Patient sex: F
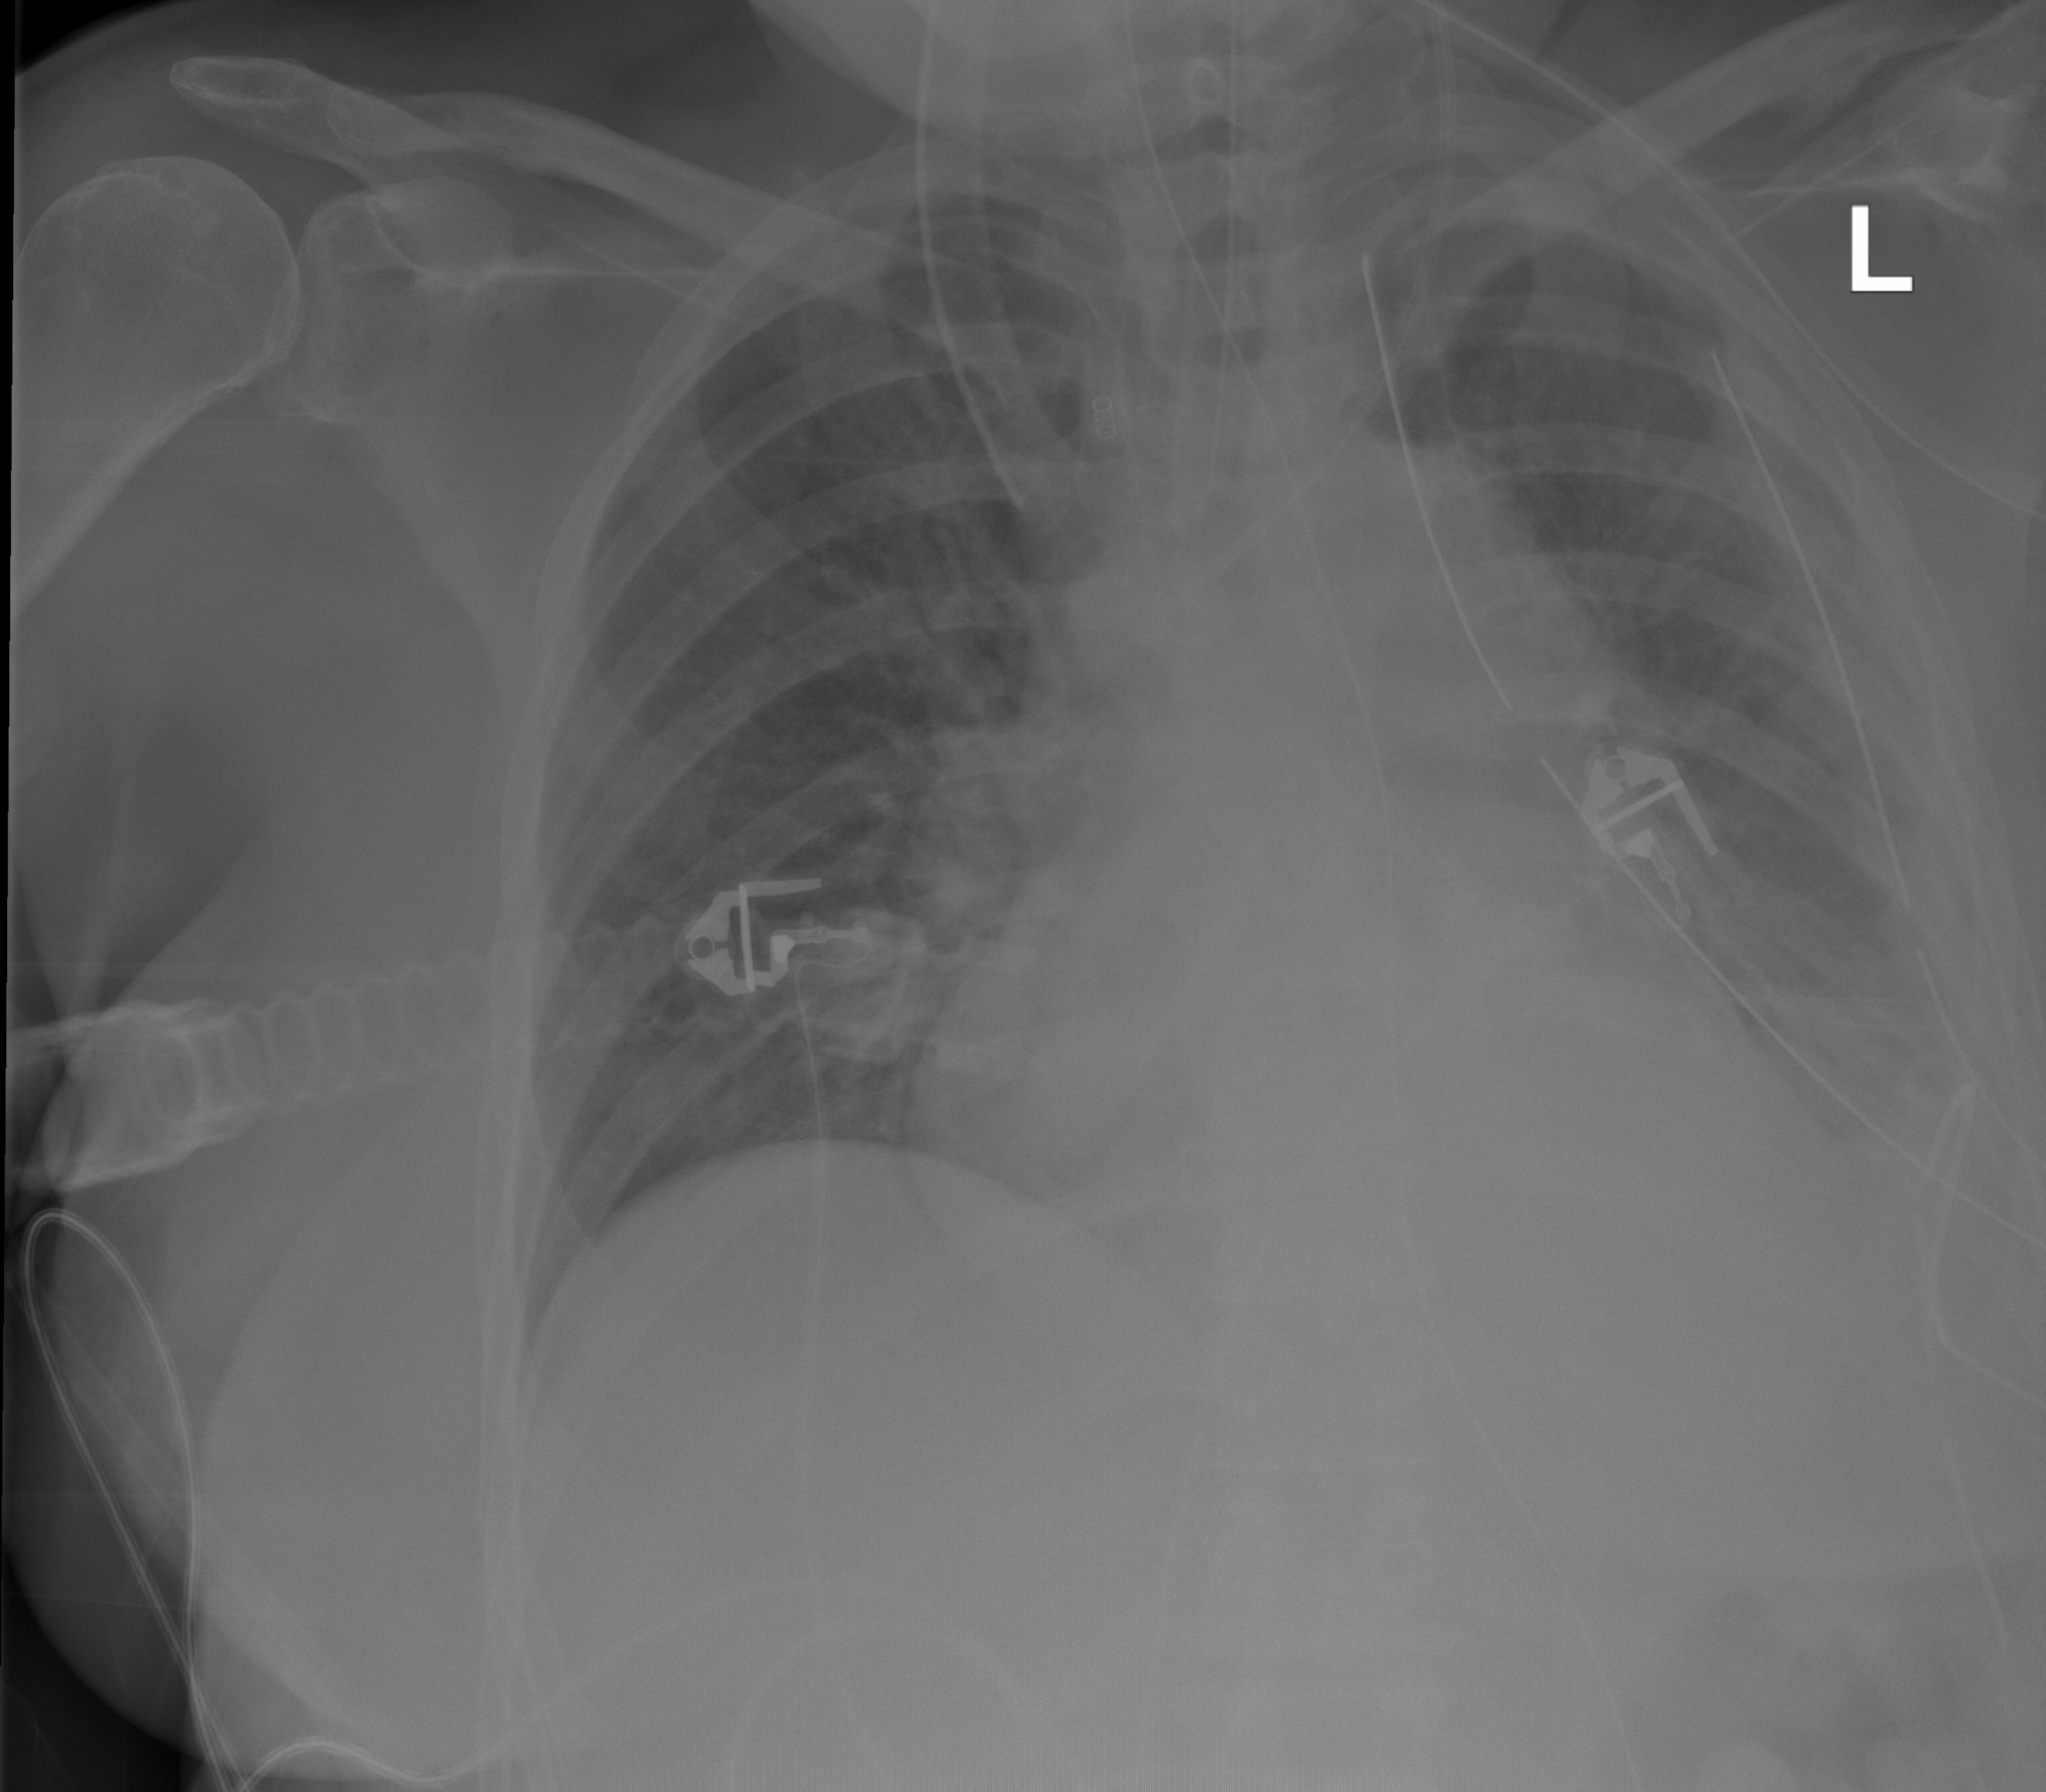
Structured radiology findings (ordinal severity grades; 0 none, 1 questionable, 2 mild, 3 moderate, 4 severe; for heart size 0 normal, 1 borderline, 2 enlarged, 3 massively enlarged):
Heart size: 2
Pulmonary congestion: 0
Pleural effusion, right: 0
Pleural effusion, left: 2
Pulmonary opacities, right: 0
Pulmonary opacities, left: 0
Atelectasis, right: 0
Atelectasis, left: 2